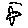
Label: bird